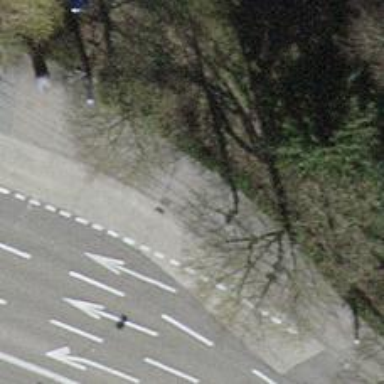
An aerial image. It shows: Asphalt sidewalk along the footway.